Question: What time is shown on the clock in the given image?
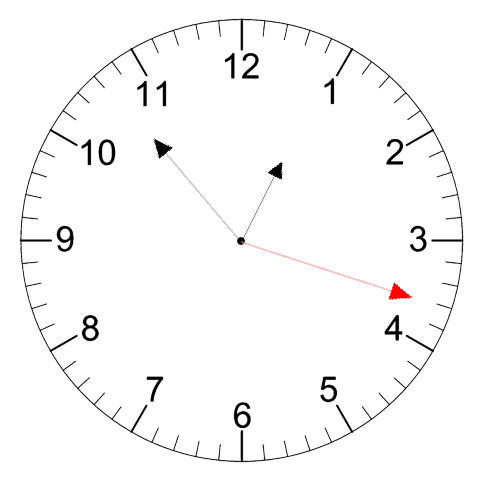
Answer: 12:53:18